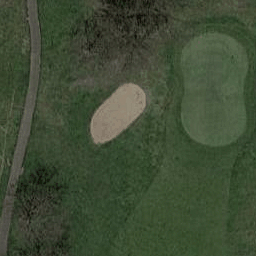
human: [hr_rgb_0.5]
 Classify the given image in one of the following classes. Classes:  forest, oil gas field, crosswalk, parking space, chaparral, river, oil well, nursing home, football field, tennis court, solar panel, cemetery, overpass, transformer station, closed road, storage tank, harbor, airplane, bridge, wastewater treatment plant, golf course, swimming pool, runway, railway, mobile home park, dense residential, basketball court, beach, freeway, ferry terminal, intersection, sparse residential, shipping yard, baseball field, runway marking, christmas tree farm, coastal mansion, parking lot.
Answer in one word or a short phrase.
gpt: golf course